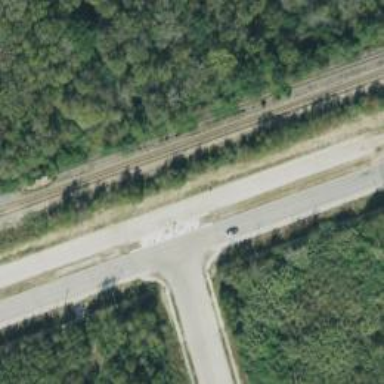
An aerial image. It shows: Secondary link road.